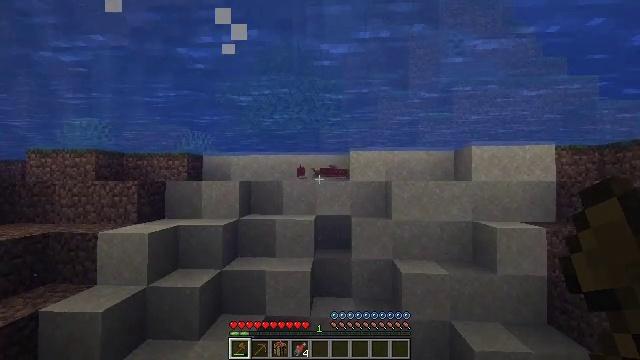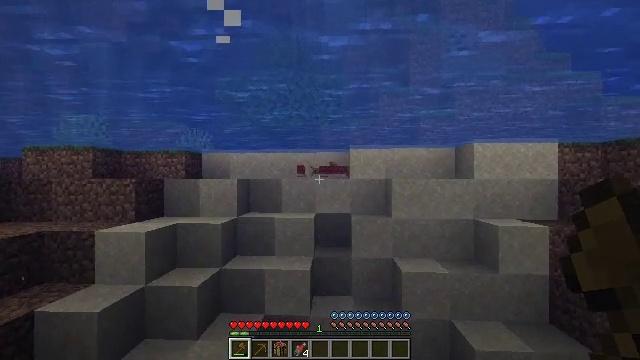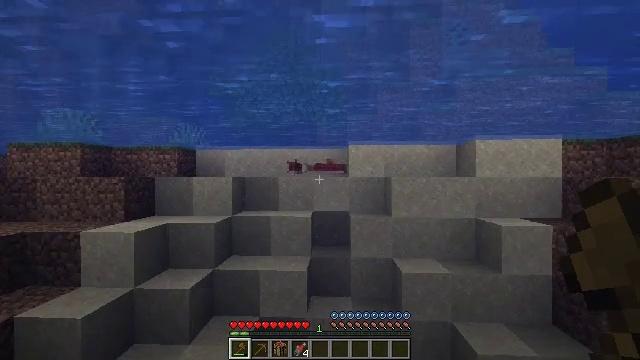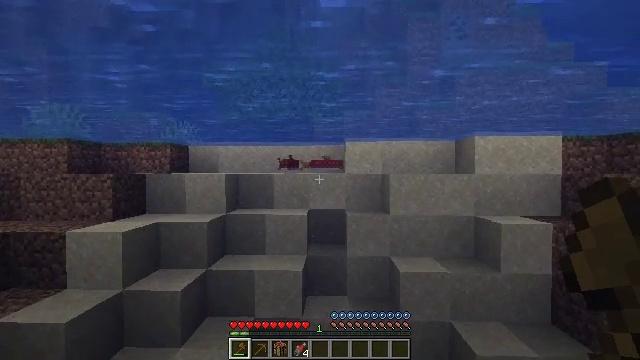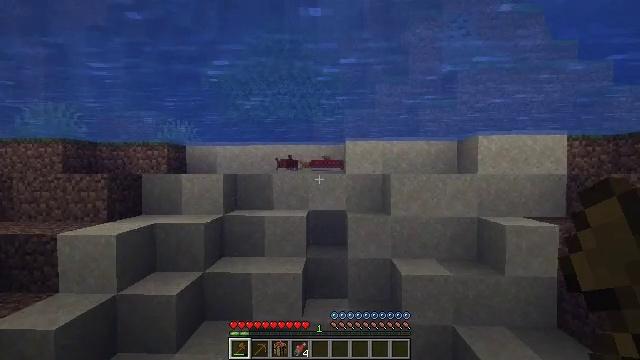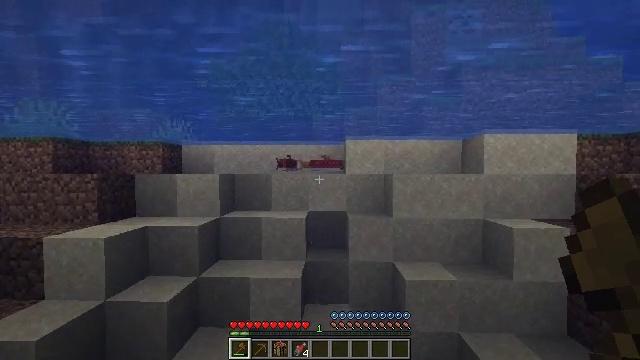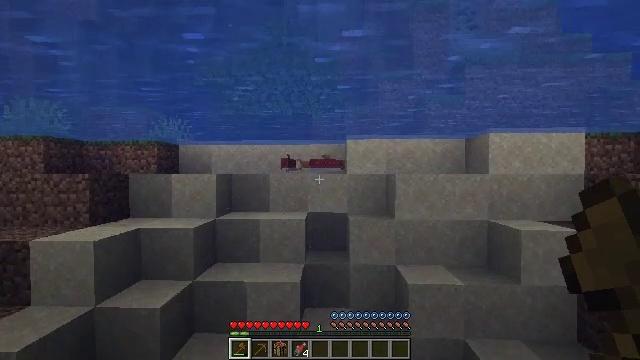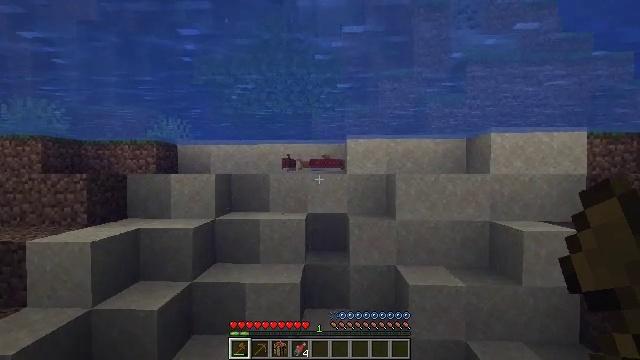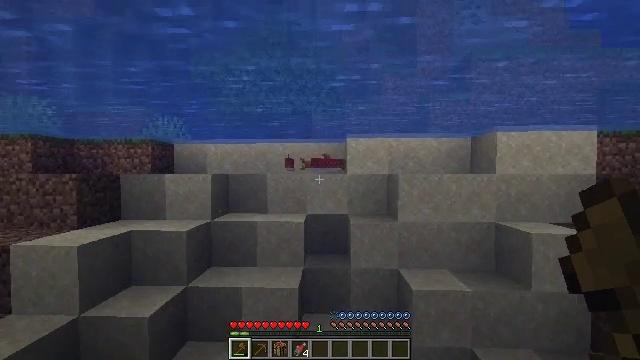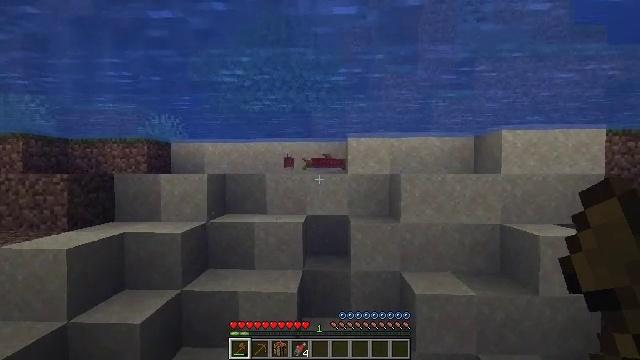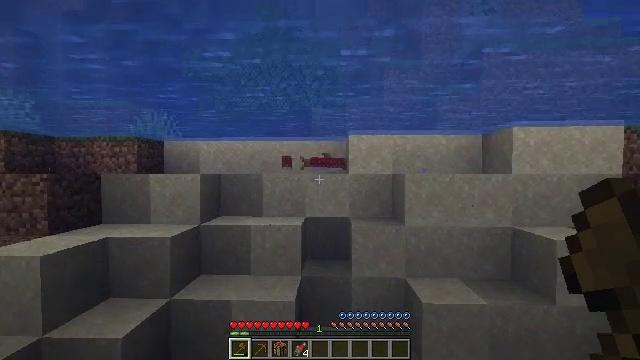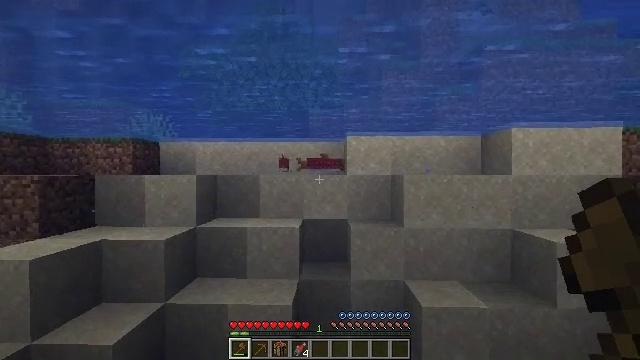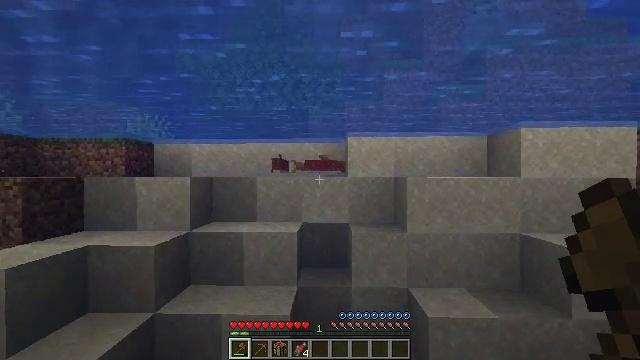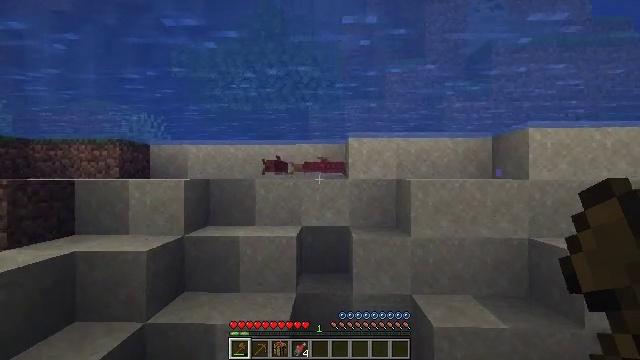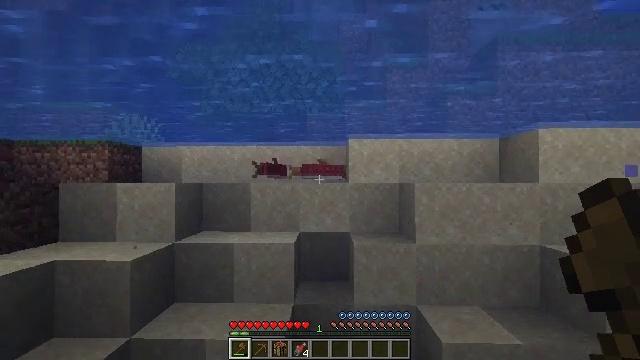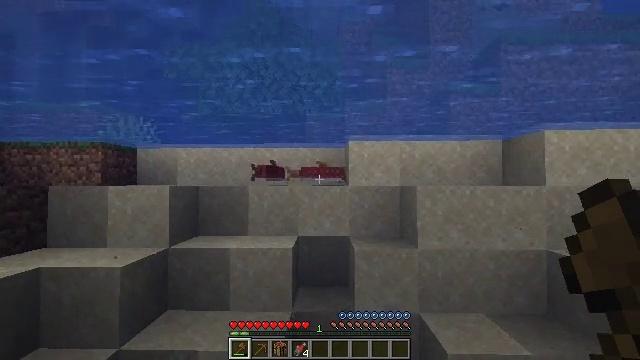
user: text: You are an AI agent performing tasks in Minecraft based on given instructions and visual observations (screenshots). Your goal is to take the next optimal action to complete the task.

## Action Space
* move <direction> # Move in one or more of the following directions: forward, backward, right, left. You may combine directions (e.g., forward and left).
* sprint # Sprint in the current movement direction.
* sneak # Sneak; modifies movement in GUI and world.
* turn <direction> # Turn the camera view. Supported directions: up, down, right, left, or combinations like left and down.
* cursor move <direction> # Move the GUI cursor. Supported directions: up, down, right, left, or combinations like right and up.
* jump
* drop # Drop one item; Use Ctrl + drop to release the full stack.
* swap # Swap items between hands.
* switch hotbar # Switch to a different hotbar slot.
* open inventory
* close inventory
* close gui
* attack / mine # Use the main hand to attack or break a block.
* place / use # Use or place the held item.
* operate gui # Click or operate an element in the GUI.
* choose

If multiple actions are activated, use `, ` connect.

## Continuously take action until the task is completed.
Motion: motion action
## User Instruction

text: Kill aquatic mobs.
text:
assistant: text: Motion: move forward, sprint
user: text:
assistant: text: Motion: move forward, sprint
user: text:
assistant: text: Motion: move forward, sprint
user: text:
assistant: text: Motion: move forward, sprint
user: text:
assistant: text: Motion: move forward, sprint
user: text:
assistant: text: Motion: move forward, sprint
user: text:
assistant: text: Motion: move forward, sprint
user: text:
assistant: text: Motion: move forward, sprint
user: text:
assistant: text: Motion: move forward, sprint
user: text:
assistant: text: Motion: move forward, sprint
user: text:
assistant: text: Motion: move forward, sprint
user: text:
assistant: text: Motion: move forward, sprint
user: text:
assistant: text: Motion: move forward, sprint
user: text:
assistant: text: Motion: move forward, sprint
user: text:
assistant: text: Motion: move forward, sprint
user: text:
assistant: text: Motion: move forward, sprint
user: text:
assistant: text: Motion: move forward, sprint
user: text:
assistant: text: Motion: move forward, sprint, jump
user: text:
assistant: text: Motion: move forward, sprint, jump
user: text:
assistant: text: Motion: move forward, sprint, jump
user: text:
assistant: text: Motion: move forward, sprint, turn down, jump
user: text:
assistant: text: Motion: move forward, sprint, turn down
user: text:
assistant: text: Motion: move forward, sprint, turn down
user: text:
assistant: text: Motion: move forward, sprint
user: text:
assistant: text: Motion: move forward, sprint
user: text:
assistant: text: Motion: move forward, sprint
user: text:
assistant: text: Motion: move forward, sprint
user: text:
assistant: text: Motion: move forward, sprint
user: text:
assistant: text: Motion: move forward, sprint, turn up
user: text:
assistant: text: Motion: move forward, sprint, turn up